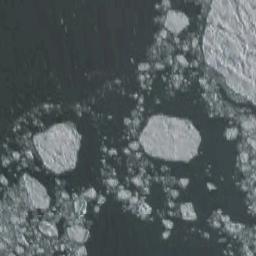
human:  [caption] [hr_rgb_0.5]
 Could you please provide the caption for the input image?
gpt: Sea ice is surrounded by water .

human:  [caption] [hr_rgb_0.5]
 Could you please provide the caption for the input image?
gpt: A lot of sea ice of different sizes and thickness floats in the deep blue sea .

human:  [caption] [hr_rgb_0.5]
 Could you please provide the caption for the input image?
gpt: There is a big ice and many small ice on the light green sea .

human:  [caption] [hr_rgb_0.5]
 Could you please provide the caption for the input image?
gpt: Several large ice cubes of various sizes and surrounding small pieces of ice float on the deep blue sea .

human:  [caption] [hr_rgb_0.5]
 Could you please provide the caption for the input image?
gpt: There are many pieces of sea ice .